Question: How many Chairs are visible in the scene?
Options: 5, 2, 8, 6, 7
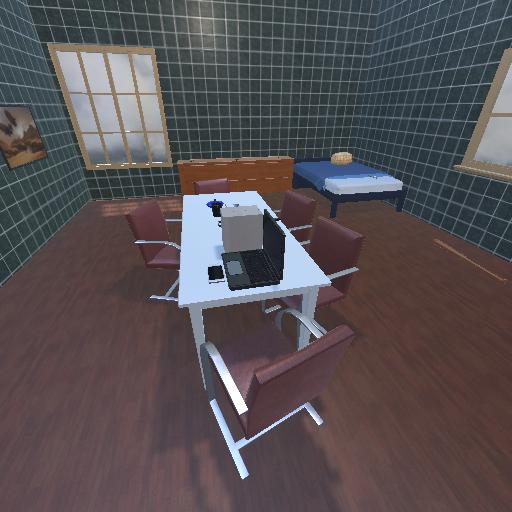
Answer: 5